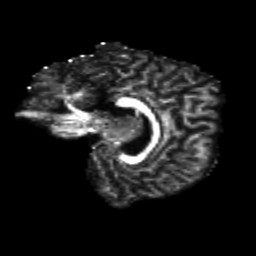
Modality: FA
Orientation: sagittal
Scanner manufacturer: siemens
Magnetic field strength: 3 T
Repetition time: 4.16 s
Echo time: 0.0806 s